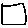
Label: square